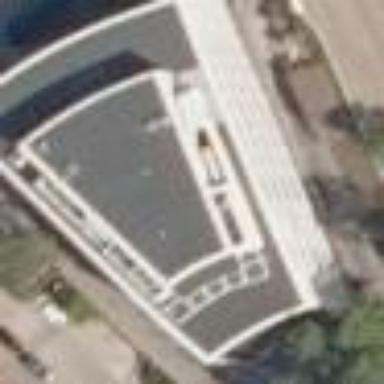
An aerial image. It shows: White hospital building with flat roof.